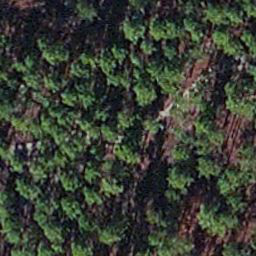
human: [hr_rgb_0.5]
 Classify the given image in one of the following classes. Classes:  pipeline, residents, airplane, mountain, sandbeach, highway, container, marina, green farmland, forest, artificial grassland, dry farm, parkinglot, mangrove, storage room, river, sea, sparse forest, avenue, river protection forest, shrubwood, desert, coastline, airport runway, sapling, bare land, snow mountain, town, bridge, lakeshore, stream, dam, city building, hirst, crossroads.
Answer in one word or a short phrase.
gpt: sapling